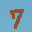
Label: 7